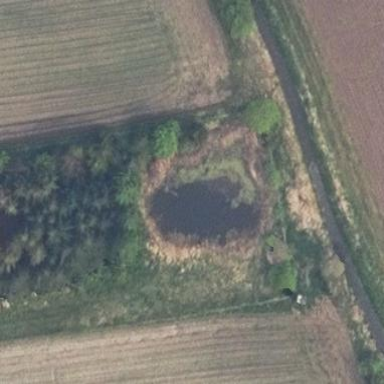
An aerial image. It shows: Reedbed wetland area.